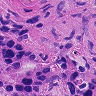
Metastatic tissue present: yes